Question: I have a page in my MVC app that allows a user to submit a question as shown:

Once the Send button has been pressed a Modal Pop-up displays with a Spinner to show the message is being sent then once successfully sent the modals contents will be changed to reflect this with a appropriate message.
Currently I am using AJAX to post the textbox values to a controller called 'Contact' which has a method called 'SendMail'
AJAX POST function:
'''
<script>
$("#SendMessage").click(function (e) {
$("#SendingModal").modal('show');
$.ajax({
url: '@Url.Action("SendMail")',
type: 'POST',
data: {
"name": $('#name').val(),
"email": $('#email').val(),
"subject": $('#subject').val(),
"message": $('#message').val()
},
success: function () {
$('#contactForm').html('<div class="row">' +
'<div class="col-lg-12 col-md-12 col-sm-12">' +
'<div class="jumbotron jumbotronPadding">' +
'<h2>Message sent</h2>' +
'<p><h3>Thank your for your enquiry, we will reply as soon as possible.</h3></p>' +
'</div>' +
'</div>' +
'</div>');
$('#SendingModal').modal('hide');
}
});
});
'''
The 'SendMail' method that takes the parameters sent from the Contact page through the AJAX POST request:
'''
public void SendMail(string name, string email, string subject, string message)
{
var mailMessage = new EmailContactHandler();
mailMessage.SendMail(name, email, subject, message);
}
'''
Should I be using a 'Html Form' instead of the current AJAX call? Currently I'm posting each individual textbox value to its relevant parameter value on the 'SendMail' method i.e name, email, subject, message. A Form would allow me to send these by a 'ViewModel'. Is my current implementation ok? If not what would be a better method (ideally using some sort of model)
After reading Mackans answer I have refactored the code to map to a model called Contact to the set data properties in the AJAX request.
AJAX request:
'''
<script>
$("#SendMessage").click(function (e) {
$("#dialog-example").modal('show');
$.ajax({
url: '@Url.Action("SendMail")',
type: 'POST',
data: {
name: $('#name').val(),
email: $('#email').val(),
subject: $('#subject').val(),
message: $('#message').val()
},
success: function (message) {
if (message.messageStatus === "success") {
$('#contactForm').html('<div class="row">' +
'<div class="col-lg-12 col-md-12 col-sm-12">' +
'<div class="jumbotron jumbotronPadding">' +
'<h2>Message sent</h2>' +
'<p><h3>Thank your for your enquiry, we will reply as soon as possible.</h3></p>' +
'</div>' +
'</div>' +
'</div>');
}
$('#dialog-example').modal('hide');
}
});
});
'''
Contact model:
'''
public class Contact
{
public string Name { set; get; }
public string Email { set; get; }
public string Subject { set; get; }
public string Message { set; get; }
}
'''
The 'SendMail' method on the controller that now takes an model instance called Contact.
'''
public ActionResult SendMail(Contact emailMessage)
{
var mailMessage = new EmailContactHandler();
mailMessage.SendMail(emailMessage);
return Json(new { messageStatus = "success"});
}
'''
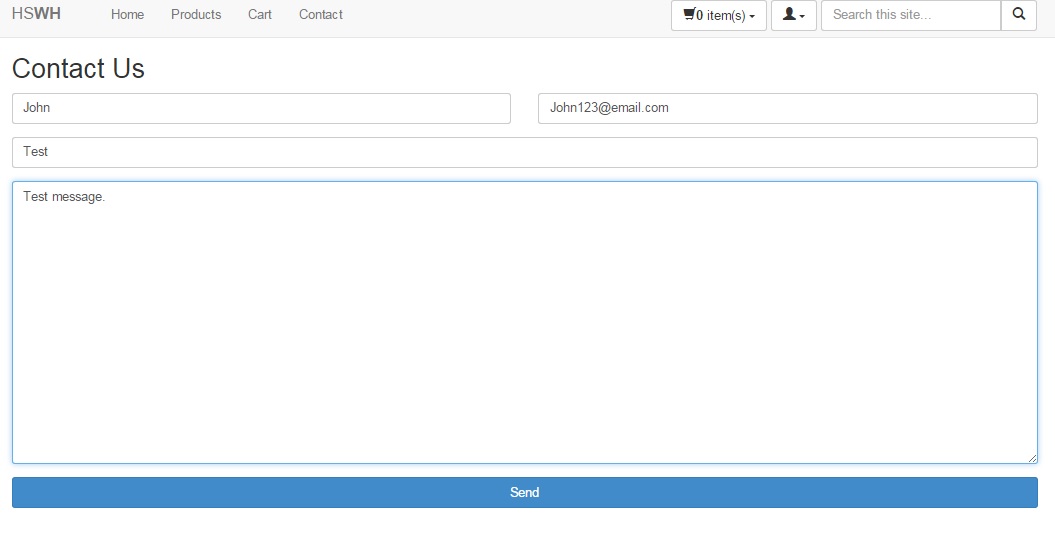
Answer: Your design works, but as you say yourself you're missing out on the in . Lucky for you there is no need to choose between Ajax and models.
The only problem is that there are so many options available, that writing a detailed walkthrough on all would not fit this format. To put it very simply though:
- You can add a model, and 'Html.BeginForm()' or similar, to your current solution and handle it in your current code. The model will usually have no problem binding in the controller..'''
e.preventDefault(); //to prevent normal submit
$.ajax({
url: '@Url.Action("SendMail")',
type: 'POST',
data: $('#myform').serialize(),
...
'''
Controller:'''
[HttpPost]
public void SendMail(MyModel model)
'''
- You can also, or instead, use the Microsofts Ajax extensions:'''
@using (Ajax.BeginForm("MyAction", "MyController", new AjaxOptions
{
HttpMethod = "POST",
InsertionMode = InsertionMode.Replace,
UpdateTargetId = "myTargetElementId"
}))
'''
There are many <URL>. But nothing that can't be done using just jQuery. It's just a matter of preference, and they can be mixed and matched.
For more details on these methods, and others, search on SO or Google. There are plenty of good guides around.
Also, since you were asking about potential concerns. I would return some form of success or failure from the 'SendMail' method. The Ajax success can only tell you if the method got called successfully, not what the outcome was.